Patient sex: M
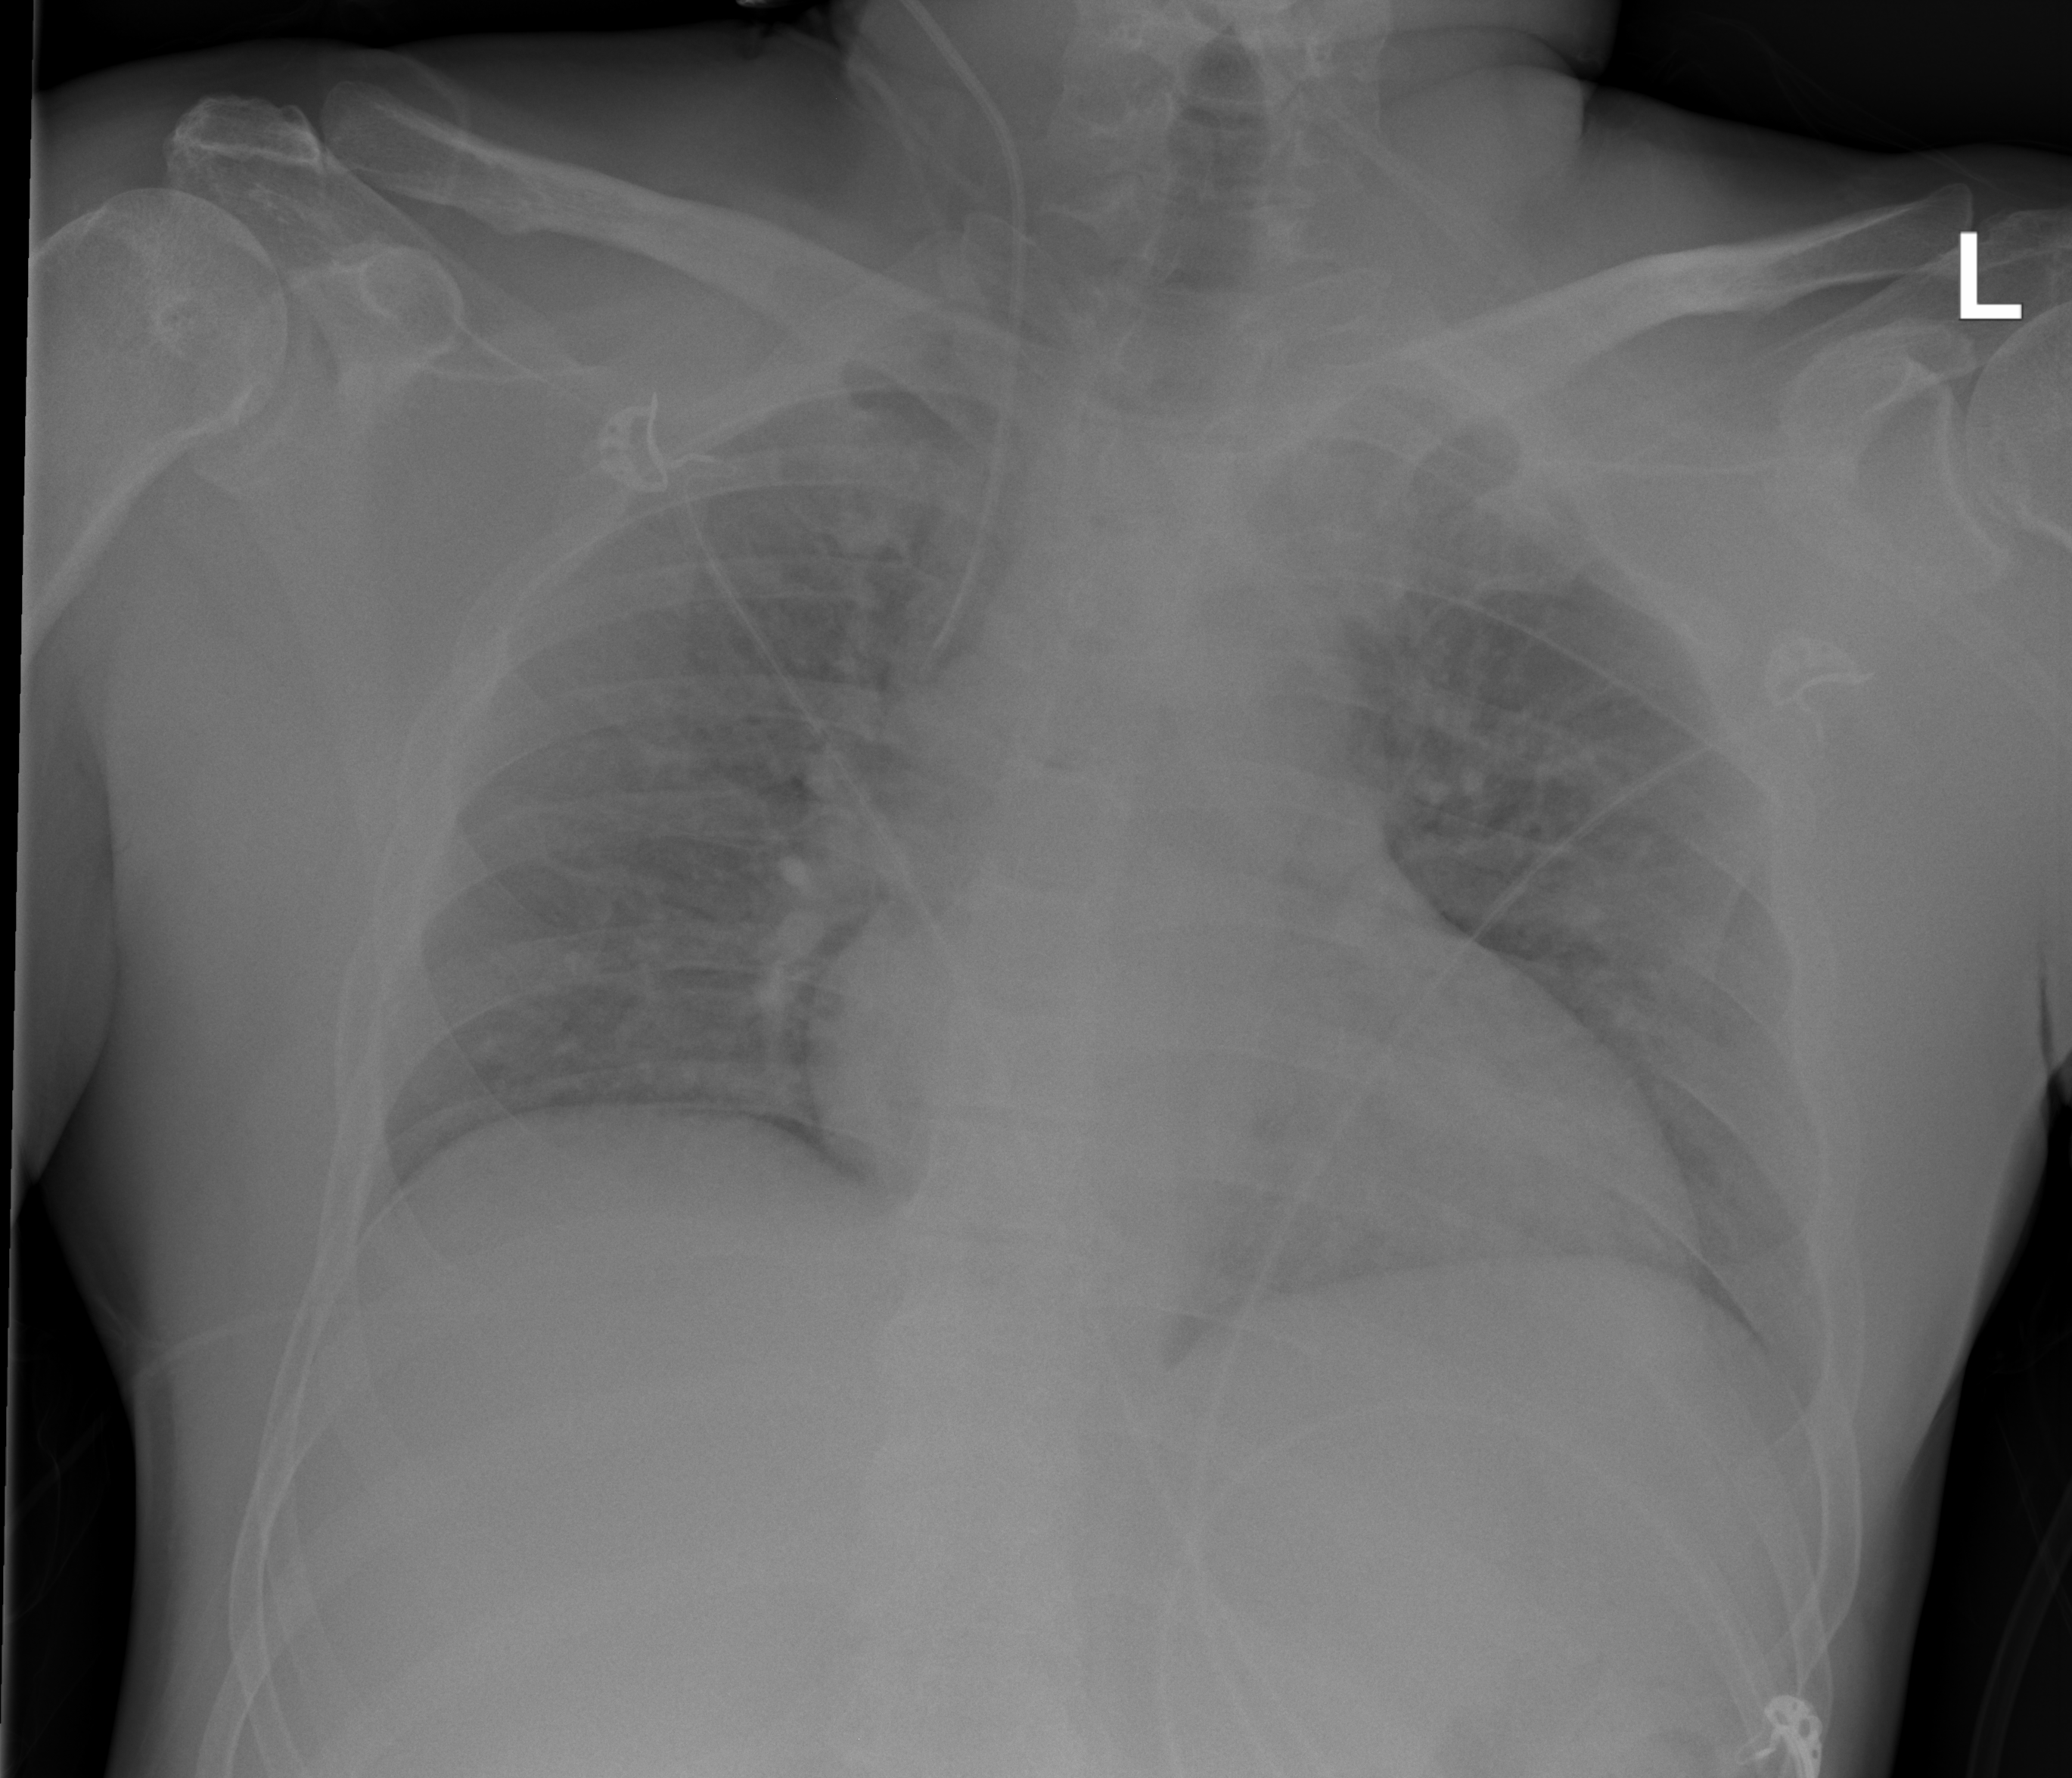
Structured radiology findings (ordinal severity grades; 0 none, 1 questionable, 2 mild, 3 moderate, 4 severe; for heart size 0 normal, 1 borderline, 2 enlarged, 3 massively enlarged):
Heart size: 2
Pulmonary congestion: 3
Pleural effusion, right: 0
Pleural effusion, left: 0
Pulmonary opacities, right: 1
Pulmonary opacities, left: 1
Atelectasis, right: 0
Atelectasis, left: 0